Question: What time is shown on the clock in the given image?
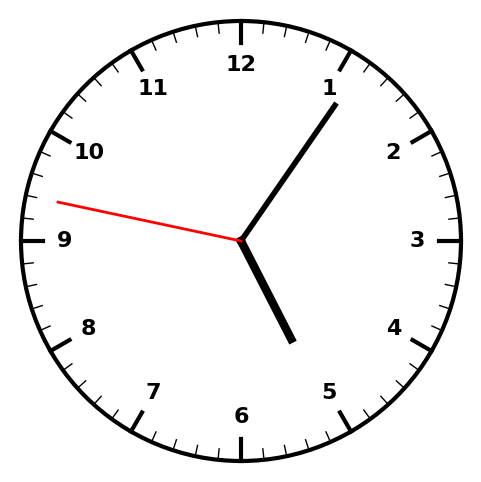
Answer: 05:05:47